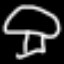
Label: mushroom